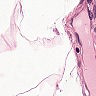
Metastatic tissue present: no